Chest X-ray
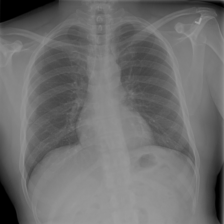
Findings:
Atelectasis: negative
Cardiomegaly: negative
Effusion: negative
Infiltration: positive
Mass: negative
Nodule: negative
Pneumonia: negative
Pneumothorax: negative
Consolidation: negative
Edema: negative
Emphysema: negative
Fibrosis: negative
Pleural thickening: negative
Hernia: negative